Aerial crown-view tile of a tropical tree (Barro Colorado Island, Panama), acquired 20240918:
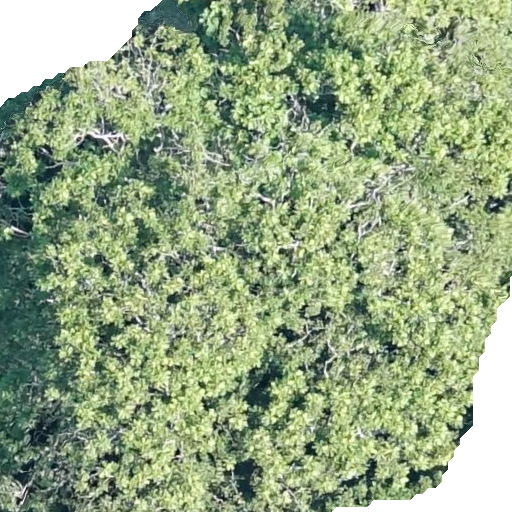
Species: Dipteryx oleifera
GBIF accepted scientific name: Dipteryx oleifera
Crown area: 464.285 m²